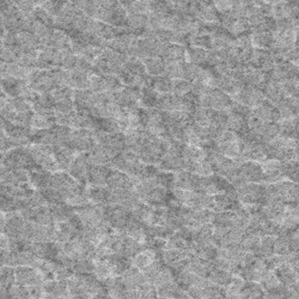
Label: frost